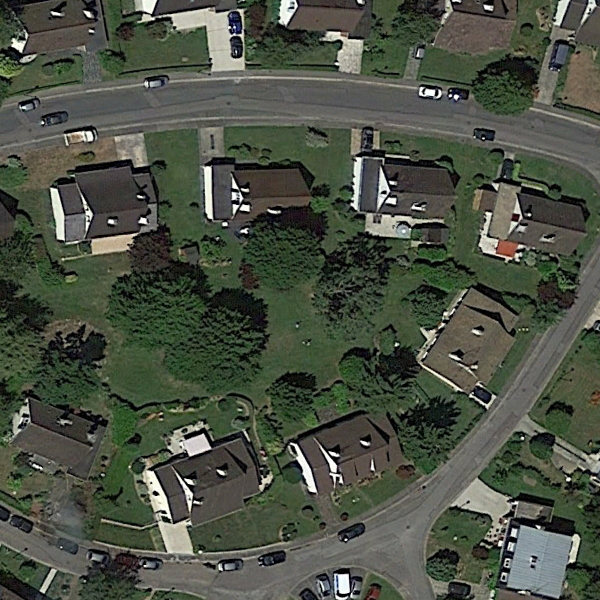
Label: MediumResidential